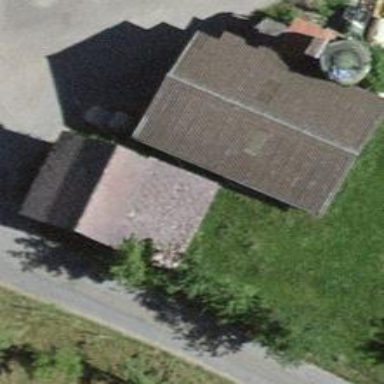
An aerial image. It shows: Barn.